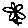
Label: flower